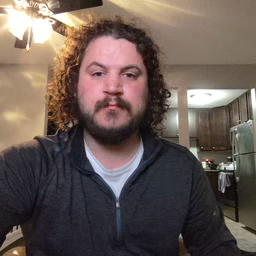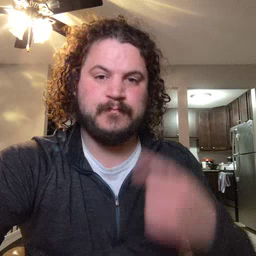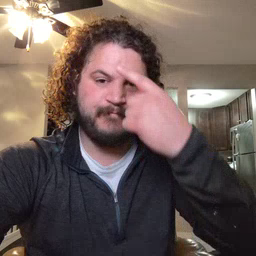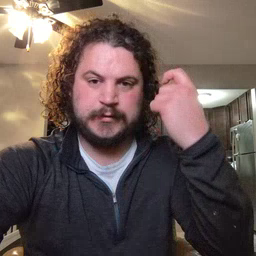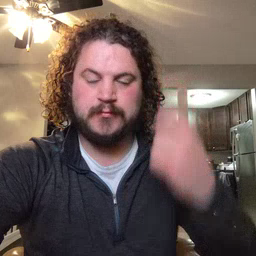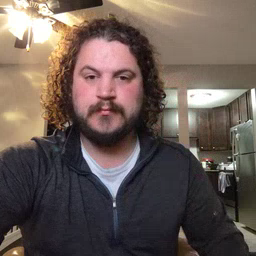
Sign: because